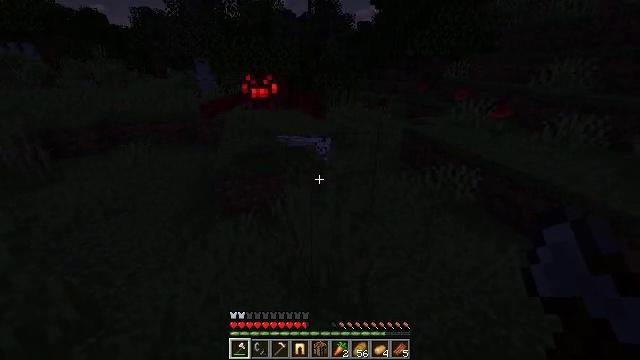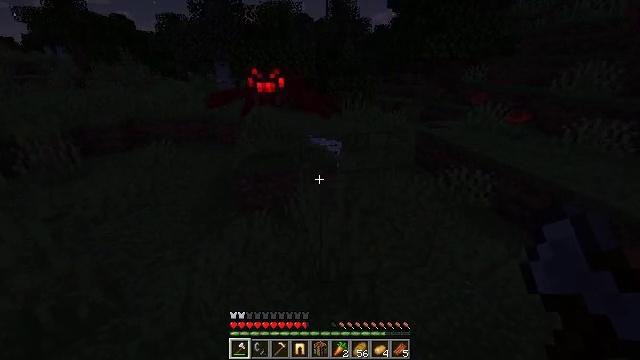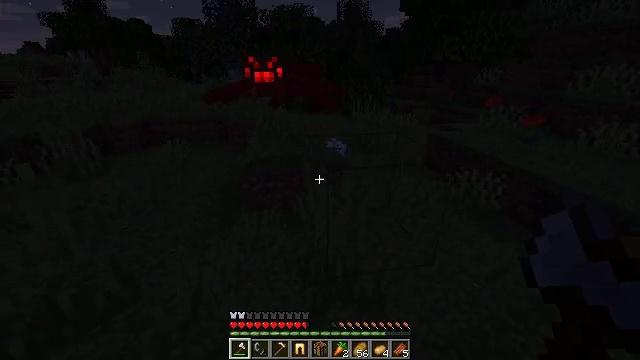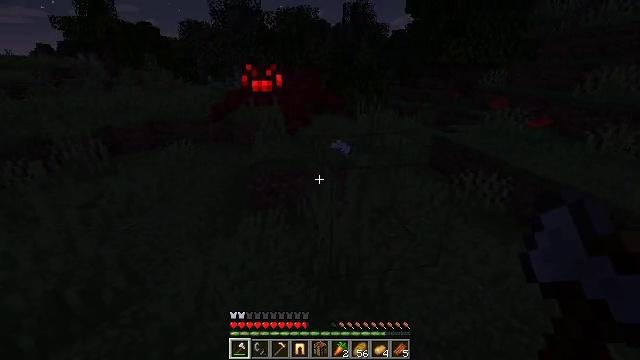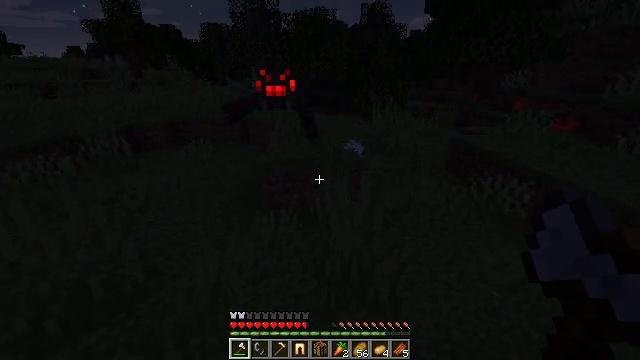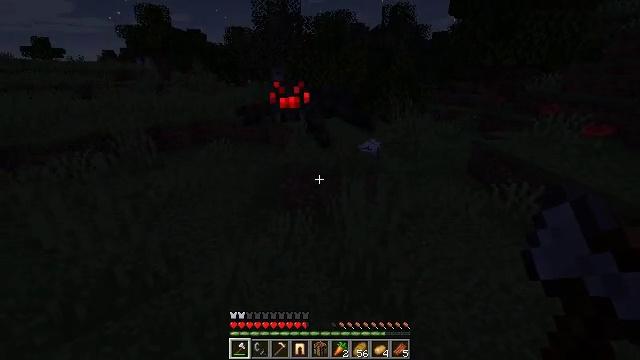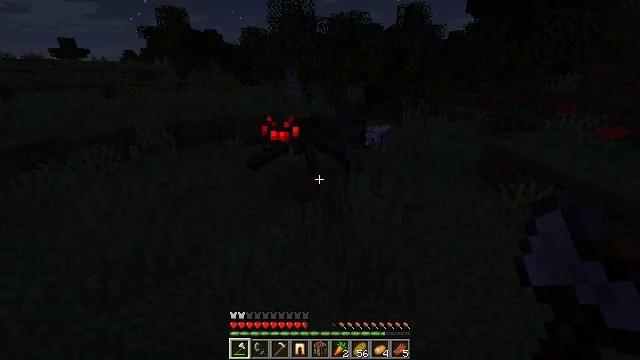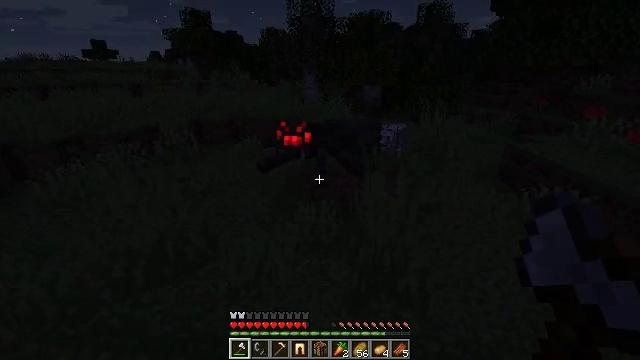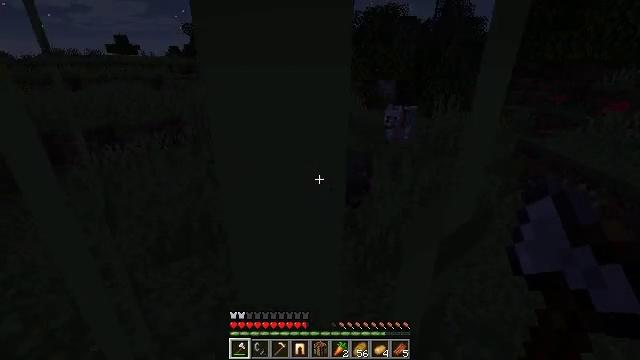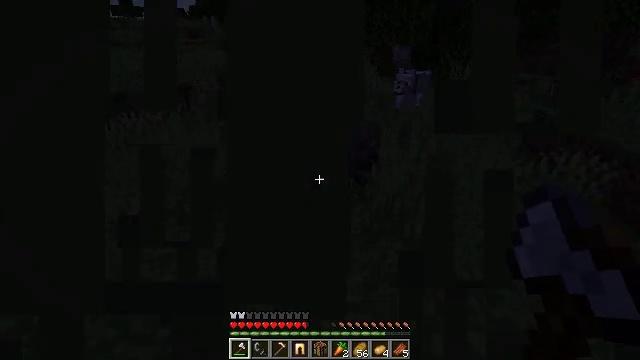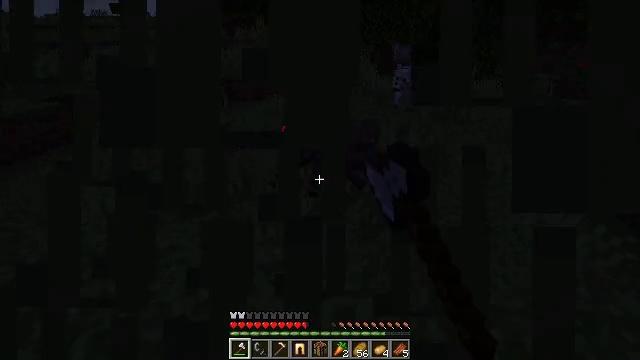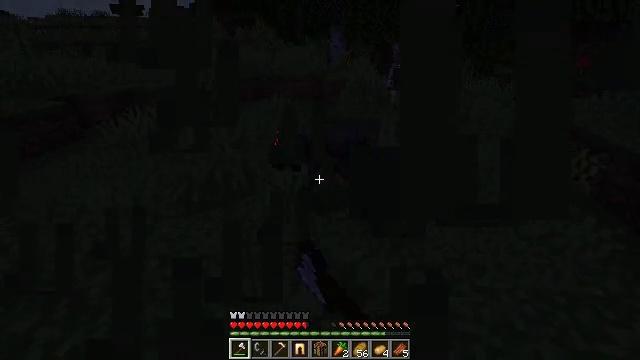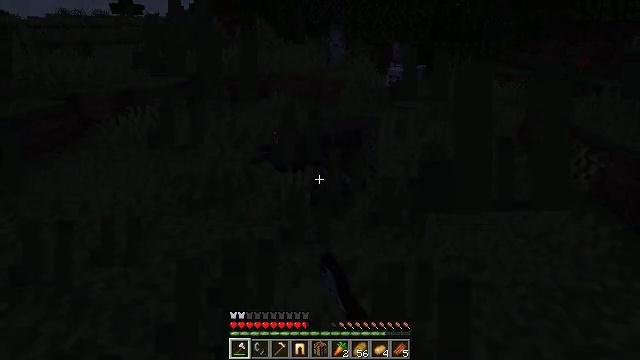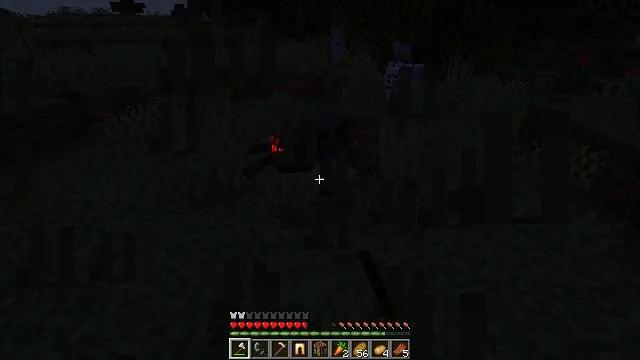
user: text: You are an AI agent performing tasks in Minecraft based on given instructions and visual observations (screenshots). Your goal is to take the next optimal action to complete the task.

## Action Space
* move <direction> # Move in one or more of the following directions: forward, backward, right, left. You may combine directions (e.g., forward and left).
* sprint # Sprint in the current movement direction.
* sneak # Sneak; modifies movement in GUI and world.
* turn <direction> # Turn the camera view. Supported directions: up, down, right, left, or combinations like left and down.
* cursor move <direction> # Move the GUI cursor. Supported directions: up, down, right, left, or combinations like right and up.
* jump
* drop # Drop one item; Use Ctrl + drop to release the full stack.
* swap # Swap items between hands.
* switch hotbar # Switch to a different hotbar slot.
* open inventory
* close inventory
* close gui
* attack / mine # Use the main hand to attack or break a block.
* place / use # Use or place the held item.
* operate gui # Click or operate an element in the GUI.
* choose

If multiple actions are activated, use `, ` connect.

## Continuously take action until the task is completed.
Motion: motion action
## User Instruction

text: Clear away tall grass.
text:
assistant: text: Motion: turn left
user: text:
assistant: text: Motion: turn left
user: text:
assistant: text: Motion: turn left
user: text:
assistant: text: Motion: turn left
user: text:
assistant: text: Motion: move back, turn left
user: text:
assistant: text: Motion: move back, turn left
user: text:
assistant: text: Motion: move back, turn left
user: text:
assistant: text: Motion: move back, turn left and down
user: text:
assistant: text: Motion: move back, turn left and down, attack / mine
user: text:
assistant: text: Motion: attack / mine
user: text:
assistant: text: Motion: attack / mine
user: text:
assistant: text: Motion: no_op
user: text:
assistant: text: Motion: no_op
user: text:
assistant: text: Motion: no_op